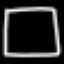
Label: square